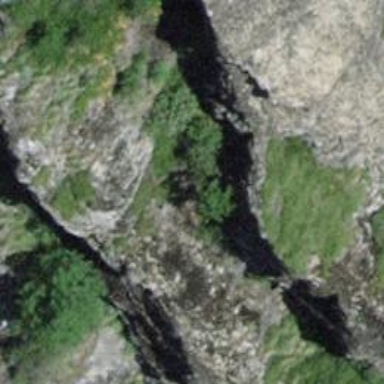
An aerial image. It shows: Natural cliff.